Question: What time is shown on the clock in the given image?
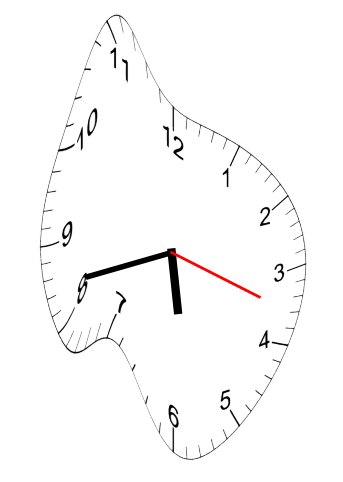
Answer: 05:42:18